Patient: sex M, age 65
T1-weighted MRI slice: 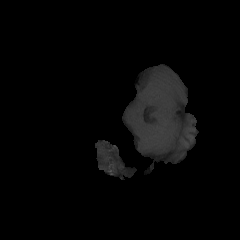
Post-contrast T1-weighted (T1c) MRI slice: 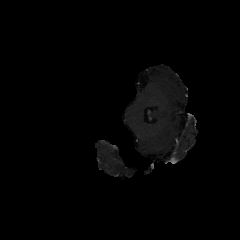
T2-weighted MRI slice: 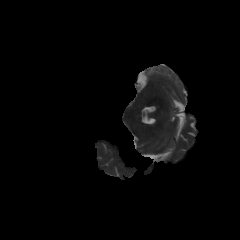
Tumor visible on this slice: no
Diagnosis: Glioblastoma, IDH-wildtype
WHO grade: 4